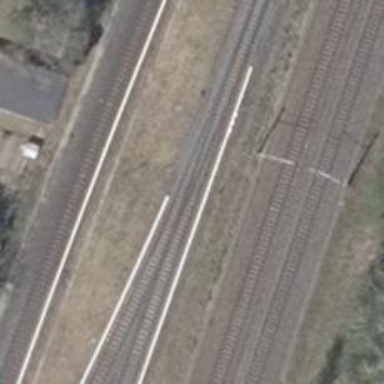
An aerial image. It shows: Solitary milestone along the railway.